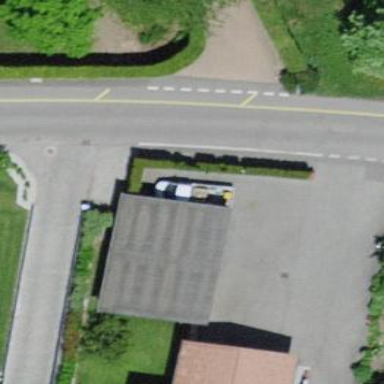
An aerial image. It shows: Garage building.